Interaction volume radius: 10 \u00c5
Interaction volume height: 10 \u00c5
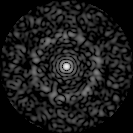
Disorder parameter: 0.8475